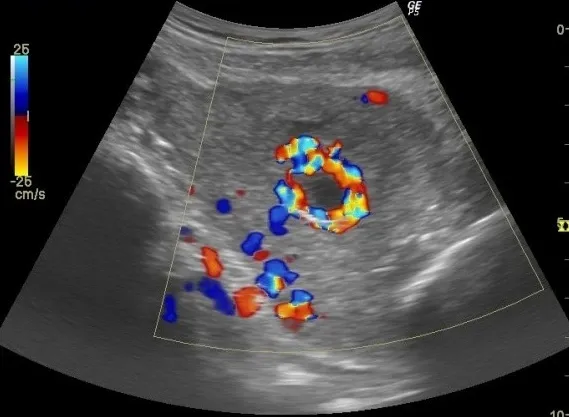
Spinning blood flow around the urinary catheter balloon.
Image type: radiology (ultrasound)